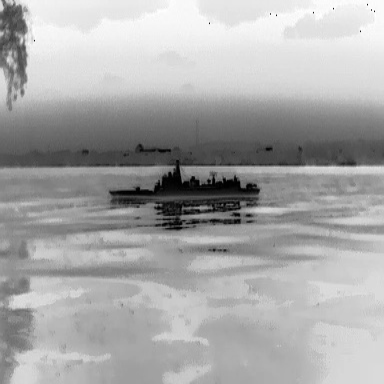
There is a warship in the infrared image.